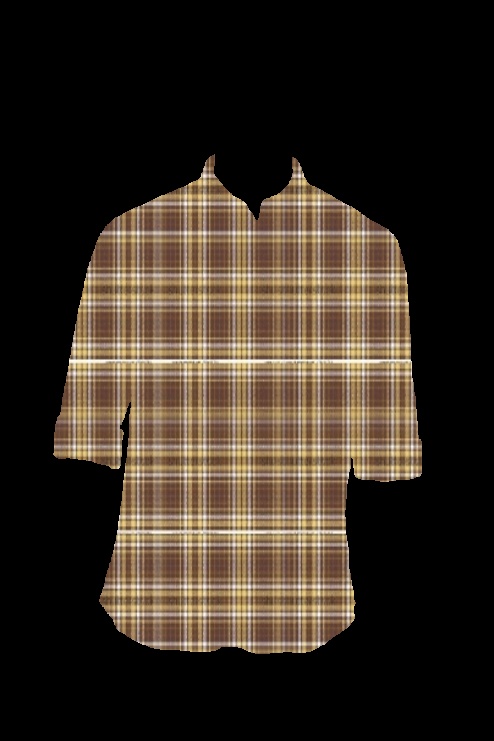
brown plaid button up tee